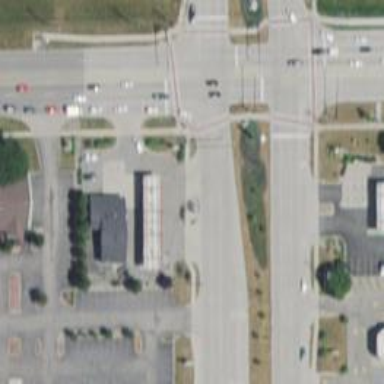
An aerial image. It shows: Primary highway with separate sidewalk.